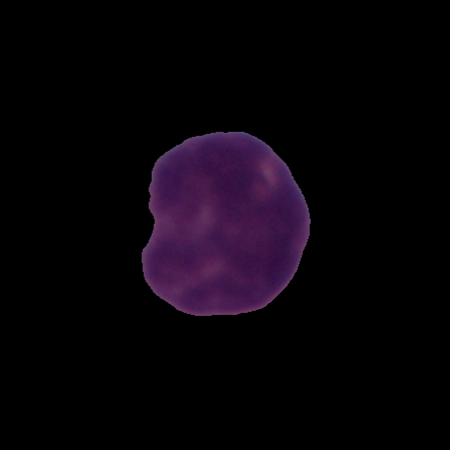
Label: healthy